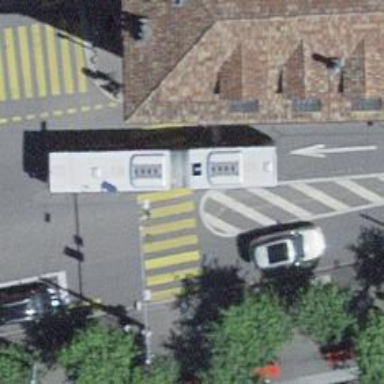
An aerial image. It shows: Road crossing with traffic signals.